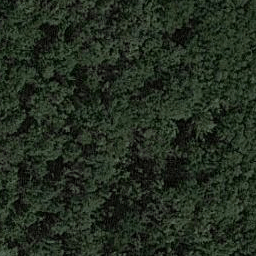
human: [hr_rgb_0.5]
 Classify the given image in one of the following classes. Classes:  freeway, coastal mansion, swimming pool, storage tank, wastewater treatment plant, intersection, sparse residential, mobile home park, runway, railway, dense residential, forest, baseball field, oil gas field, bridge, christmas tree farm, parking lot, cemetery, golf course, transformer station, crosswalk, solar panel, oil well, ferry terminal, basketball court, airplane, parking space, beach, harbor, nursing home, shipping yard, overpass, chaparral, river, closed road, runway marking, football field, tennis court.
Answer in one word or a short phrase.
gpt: forest